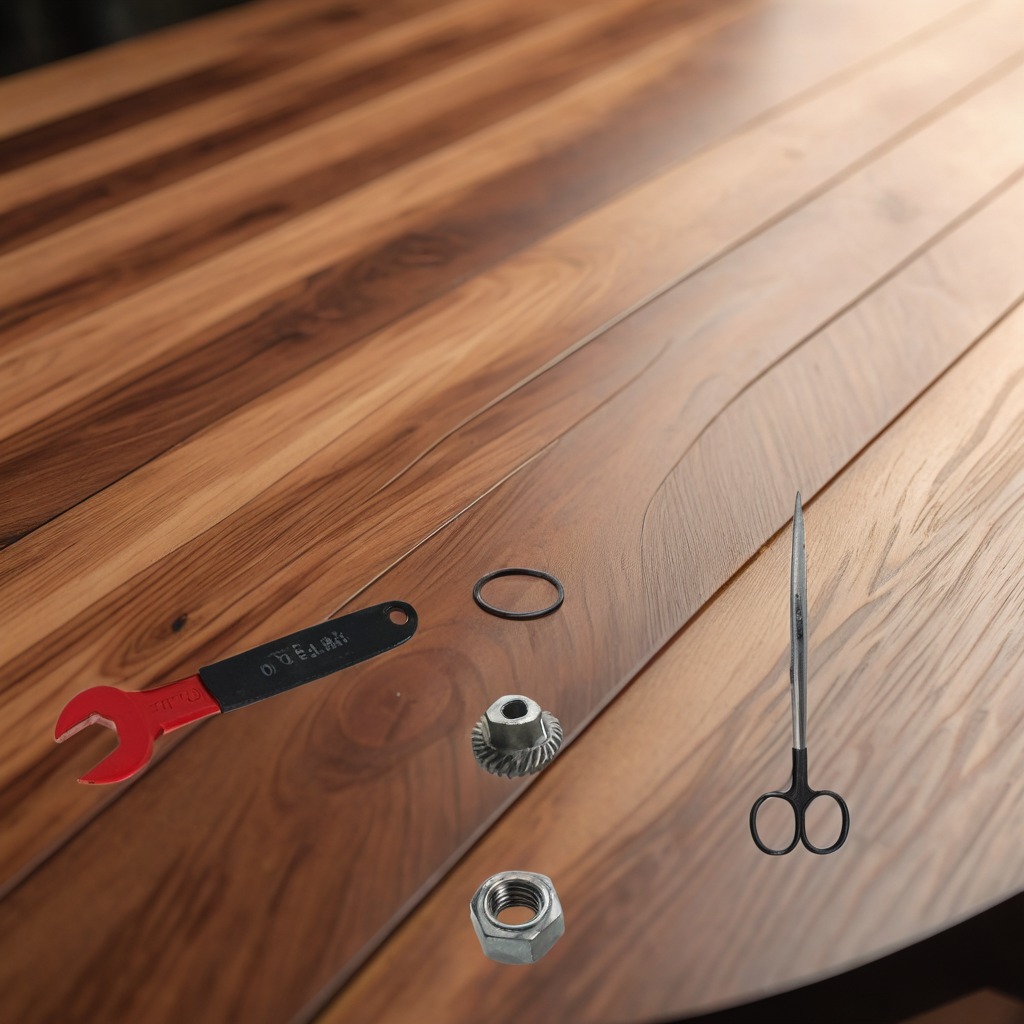
A rubber o-ring, a steel gear with teeth, a metal nut, a pair of scissors, and a wrench are lying on a wooden table.